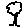
Label: tree